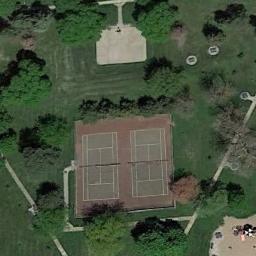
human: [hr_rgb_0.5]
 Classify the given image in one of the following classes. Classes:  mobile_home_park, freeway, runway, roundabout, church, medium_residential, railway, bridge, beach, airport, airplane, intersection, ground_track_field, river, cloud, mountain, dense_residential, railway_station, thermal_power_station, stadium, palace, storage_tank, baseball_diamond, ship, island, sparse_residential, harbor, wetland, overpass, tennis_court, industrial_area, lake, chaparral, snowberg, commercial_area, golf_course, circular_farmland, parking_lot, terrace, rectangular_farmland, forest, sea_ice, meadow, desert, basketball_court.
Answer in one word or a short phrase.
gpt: tennis_court